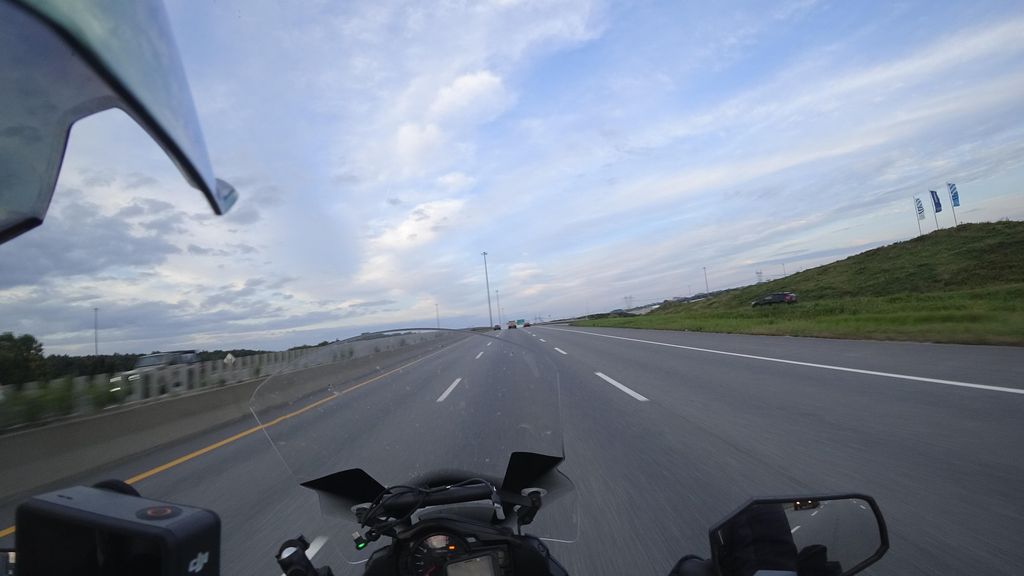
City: quebec_city